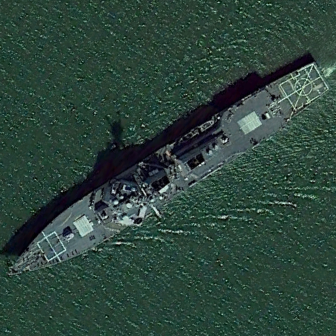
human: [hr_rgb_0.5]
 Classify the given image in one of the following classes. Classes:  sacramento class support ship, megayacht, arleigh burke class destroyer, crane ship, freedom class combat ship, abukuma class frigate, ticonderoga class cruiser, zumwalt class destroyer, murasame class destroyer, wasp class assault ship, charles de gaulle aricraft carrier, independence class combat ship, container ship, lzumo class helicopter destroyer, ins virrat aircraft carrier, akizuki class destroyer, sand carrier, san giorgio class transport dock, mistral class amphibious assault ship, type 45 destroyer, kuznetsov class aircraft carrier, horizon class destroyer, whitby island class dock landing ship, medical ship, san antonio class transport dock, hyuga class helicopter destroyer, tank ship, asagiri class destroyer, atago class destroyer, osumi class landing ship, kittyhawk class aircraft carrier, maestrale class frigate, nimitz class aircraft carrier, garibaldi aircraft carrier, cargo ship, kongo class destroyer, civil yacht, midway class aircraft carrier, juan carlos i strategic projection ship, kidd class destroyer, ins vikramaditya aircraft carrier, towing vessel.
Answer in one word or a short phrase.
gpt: Arleigh Burke class destroyer